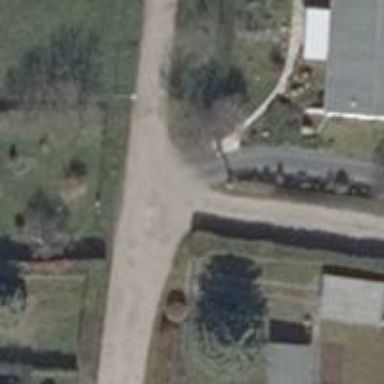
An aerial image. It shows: Residential road.